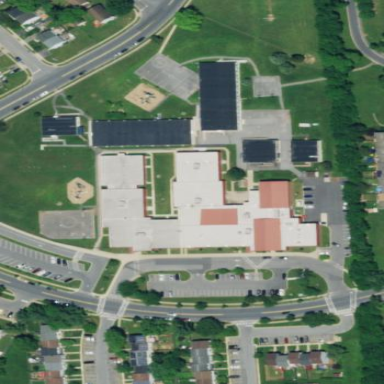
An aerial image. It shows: School building.